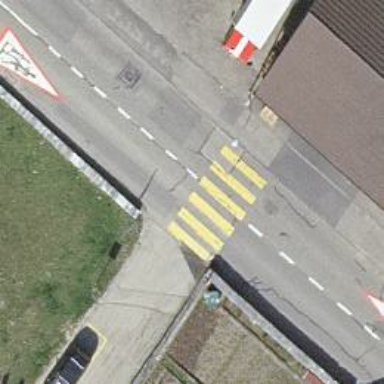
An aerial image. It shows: Zebra crossing on the road.